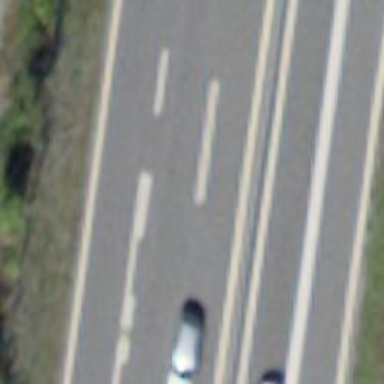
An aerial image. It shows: Asphalt trunk motorway.